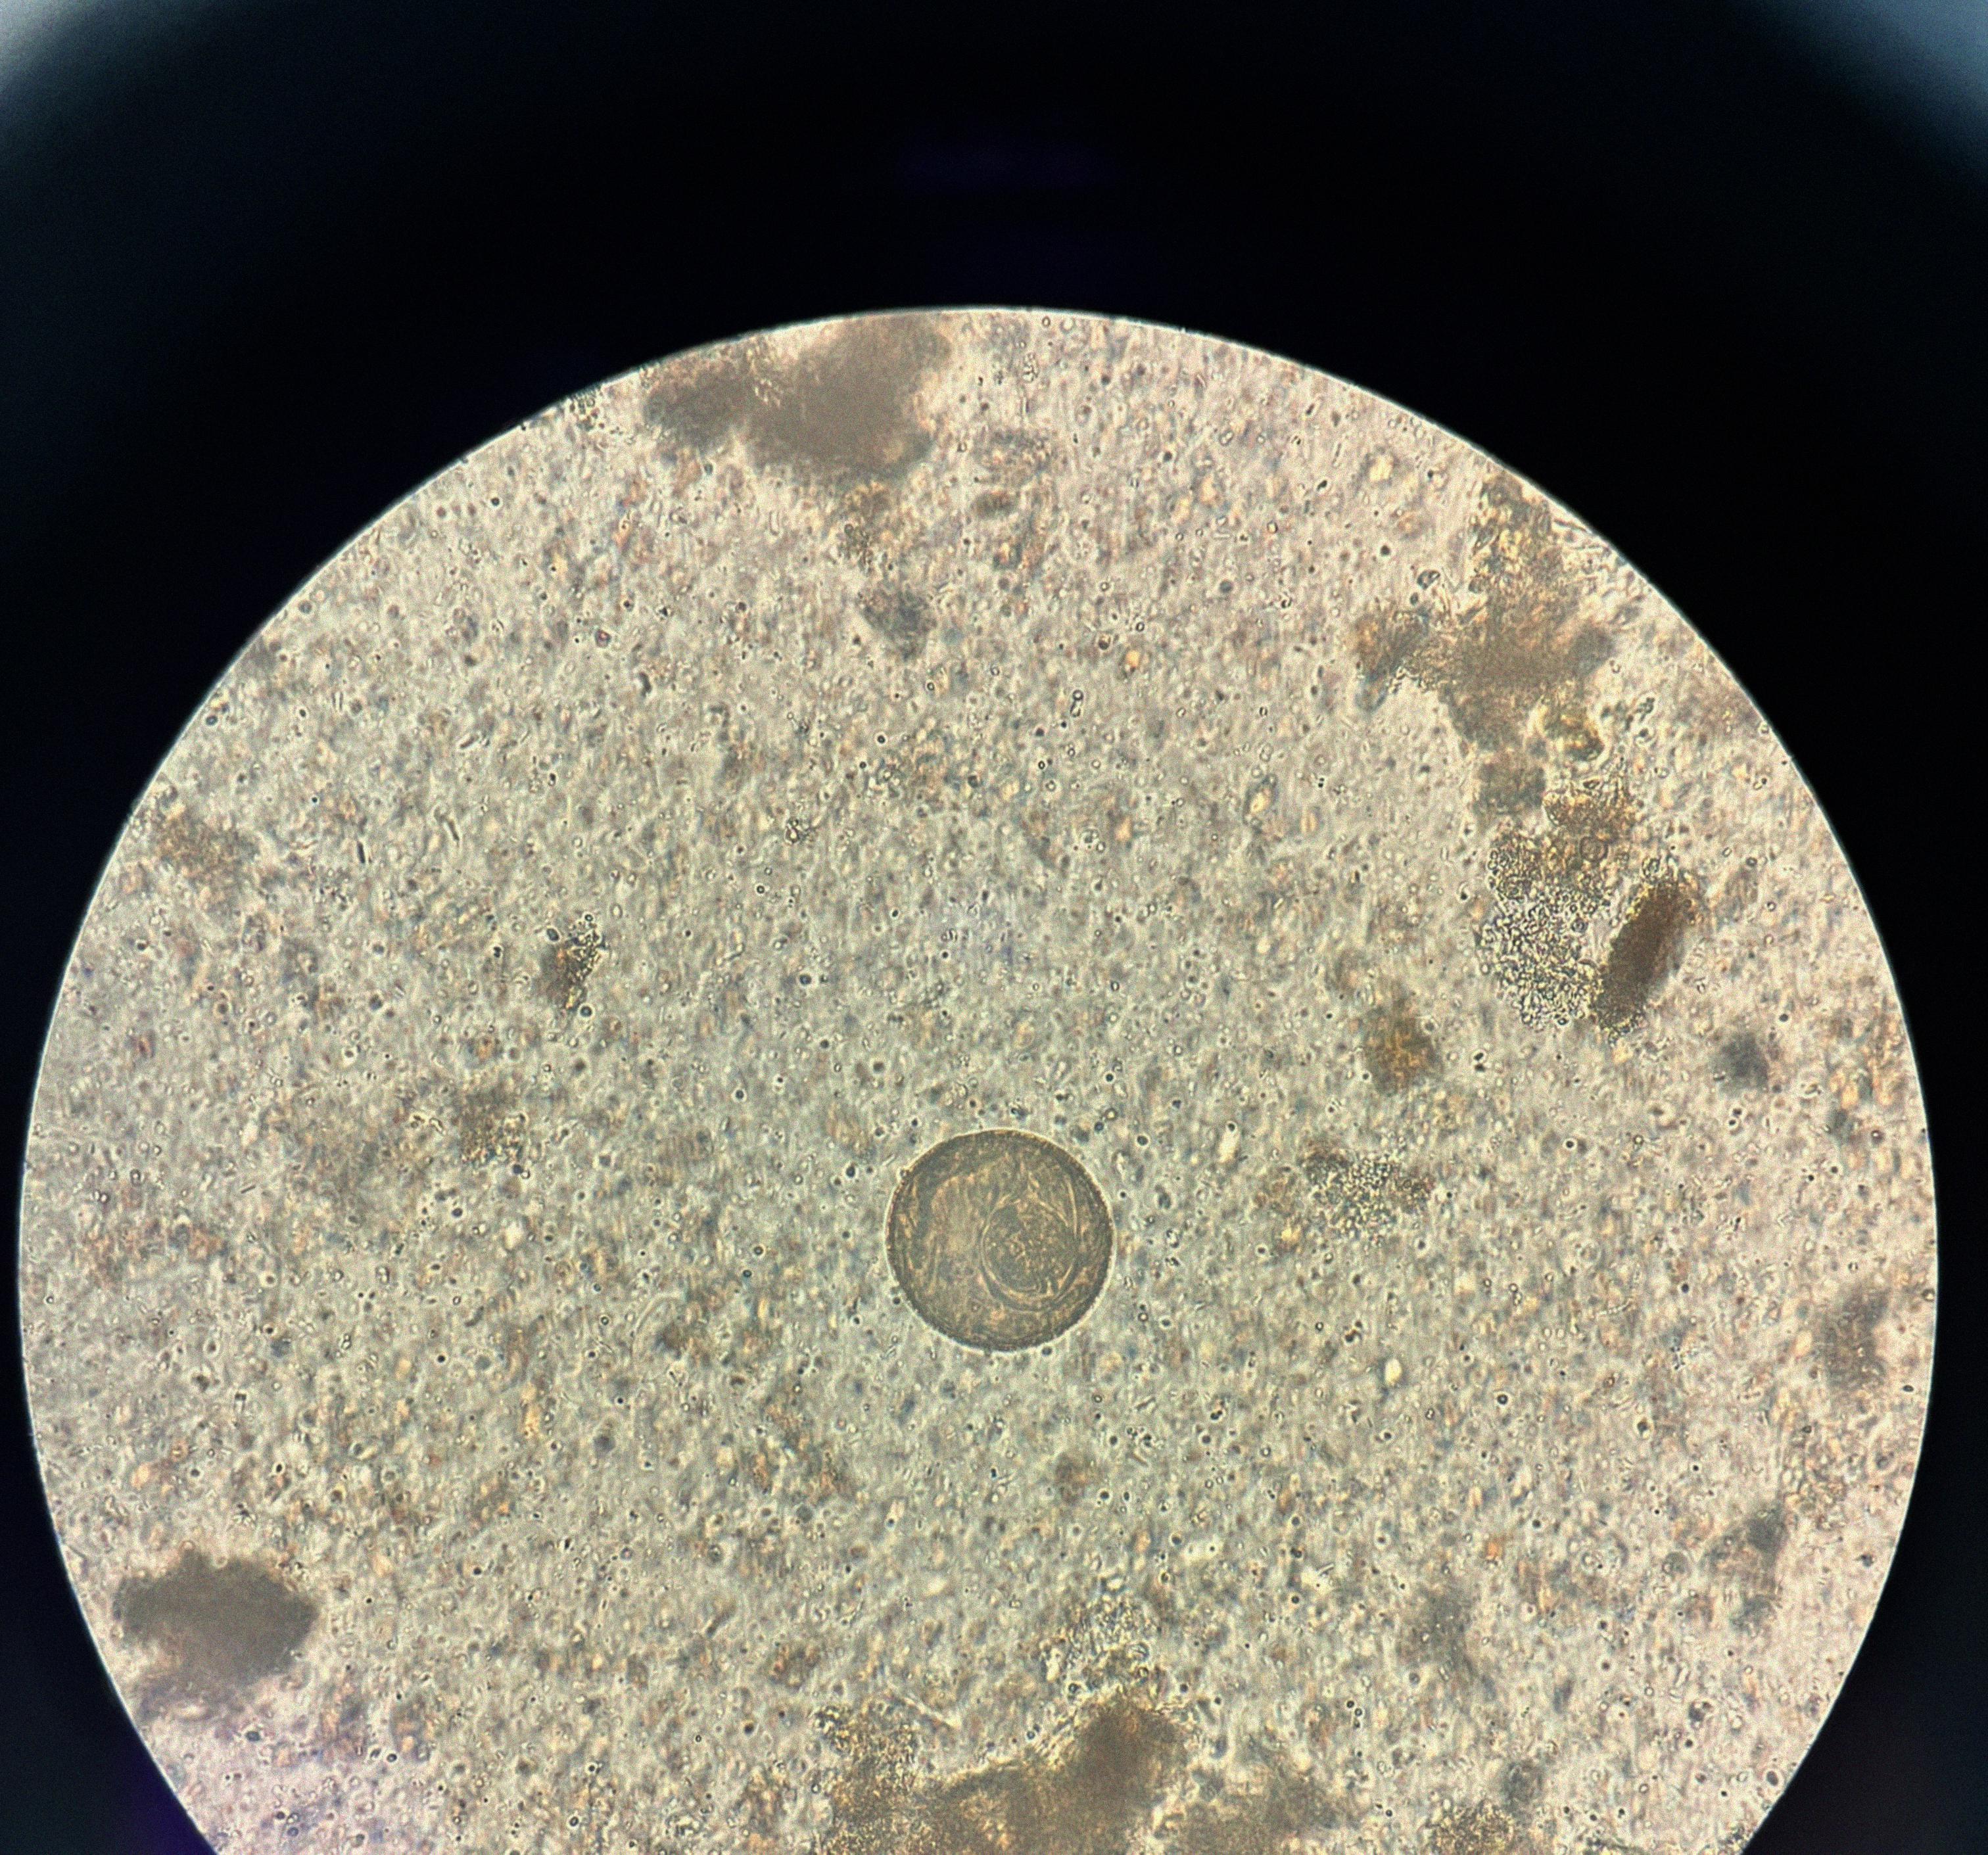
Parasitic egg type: Hymenolepis diminuta